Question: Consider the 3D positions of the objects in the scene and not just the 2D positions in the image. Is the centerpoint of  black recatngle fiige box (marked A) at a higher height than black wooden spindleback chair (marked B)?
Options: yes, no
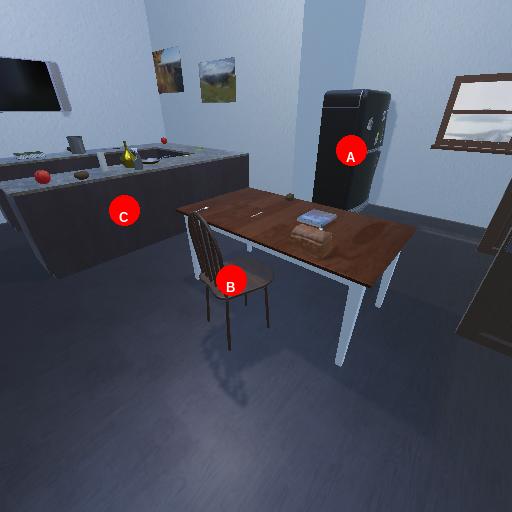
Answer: yes